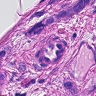
Metastatic tissue present: yes